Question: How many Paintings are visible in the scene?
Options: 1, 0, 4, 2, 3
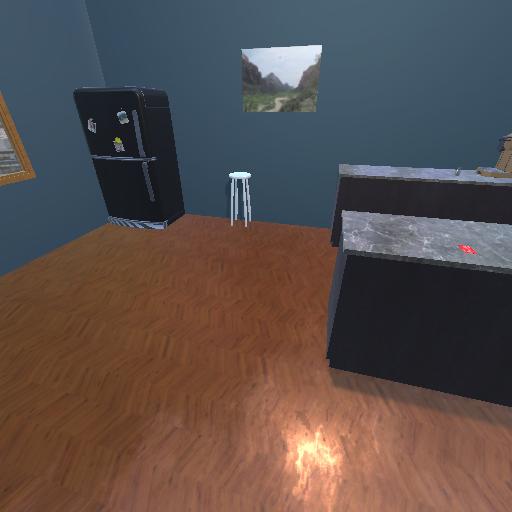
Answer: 1